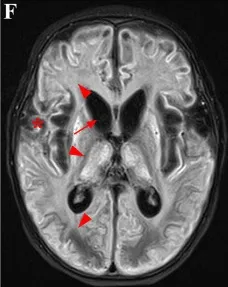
Radiographic evaluation of the PAS, tracheobronchial abnormalities, and neurological lesions through CT and MRI scans. Axial T1-weighted, T2-weighted, and T2-FLAIR brain MRI, respectively, displaying symmetrical signal abnormalities throughout the gray matter, white matter, and deep nuclei (red arrowhead), and extensive cortical necrosis (red asterisk), cerebrum atrophy and ventriculomegaly (red arrow). PAS, pulmonary artery sling; CTA, computed tomography angiography; LPA, left pulmonary artery; RPA, right pulmonary artery; RMB, right main bronchus; FLAIR, fluid attenuated inversion recovery.
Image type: radiology (mri)